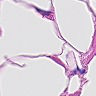
Metastatic tissue present: no